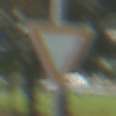
Verkehrszeichen: VorfahrtGewaehren
Umgebung: Outdoor, Suburban
Tageszeit: MorningAfternoon
Wetter: PartlyCloudy
Licht: Natural
Jahreszeit: NotSpecified
Kontrast: HighContrast